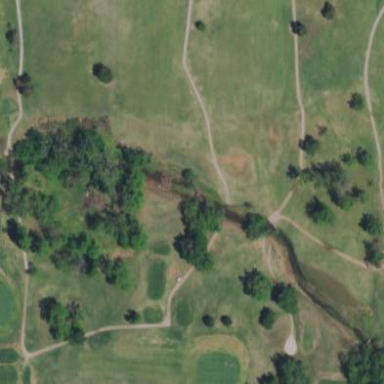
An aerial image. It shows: Water hazard in golf course. The hazard is natural water feature.